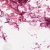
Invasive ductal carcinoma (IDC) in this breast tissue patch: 0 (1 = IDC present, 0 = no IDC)